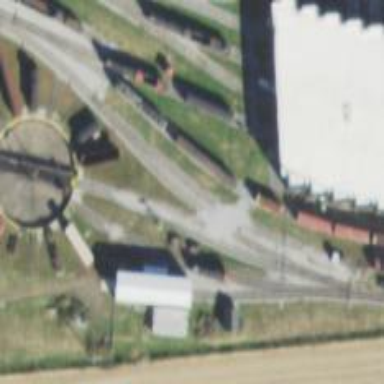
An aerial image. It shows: Preserved rail yard. The area contains preserved railway tracks.